Question: I can include six buttons and displays correctly as .
Now I want to include more than six buttons in scrollable view, but I can't handle it for matching available space, creating 2 rows (or columns if portrait).
Can you provide some way to achieve this?
I have a composed button created using the following code:
'''
public class ImageButtonText extends RelativeLayout {
ImageButton button;
TextView label;
Holder holder;
private void init() {
LayoutInflater li = (LayoutInflater) getContext().getSystemService(Context.LAYOUT_INFLATER_SERVICE);
li.inflate(R.layout.big_button, this, true);
button = (ImageButton) findViewById(R.id.button);
label = (TextView) findViewById(R.id.label);
/*initialise button and label*/
}
}
'''
and the following xml:
'''
<?xml version="1.0" encoding="utf-8"?>
<RelativeLayout xmlns:android="http://schemas.android.com/apk/res/android"
android:layout_width="match_parent"
android:layout_height="match_parent"
android:layout_margin="@dimen/component_margin">
<ImageButton
android:id="@+id/button"
android:layout_width="match_parent"
android:layout_height="match_parent"
android:paddingBottom="@dimen/text_box"
android:scaleType="fitCenter"/>
<TextView
android:id="@+id/label"
android:layout_width="match_parent"
android:layout_height="wrap_content"
android:layout_alignParentBottom="true"
android:layout_gravity="bottom"
android:layout_margin="@dimen/component_margin"
android:gravity="center"
android:text="Sample"
android:textSize="@dimen/text_size"/>
</RelativeLayout>
'''
finally add to the main layout using:
'''
<LinearLayout
android:layout_width="fill_parent"
android:layout_height="0dp"
android:layout_weight="1"
android:gravity="center">
<ImageButtonText
android:id="@+id/button1"
android:layout_width="0dp"
android:layout_height="match_parent"
android:layout_weight="1"
custom:buttonBackground="@drawable/states_green"
android:src="@drawable/ic_safe_call"
android:contentDescription="@string/btn1_info"
android:text="@string/btn1text"
android:textColor="@color/text_green" />
<ImageButtonText
android:id="@+id/button2"
android:layout_width="0dp"
android:layout_height="match_parent"
android:layout_weight="1"
custom:buttonBackground="@drawable/states_red"
android:src="@drawable/ic_private_call"
android:contentDescription="@string/btn2_info"
android:text="@string/btn2text"
android:textColor="@color/text_red" />
</LinearLayout>
'''
May be a different approach also. My final goal is to display multiple buttons (each containing a stretched image and bottom aligned text) in two rows if portrait or three columns if landscape. All this wrapped in scrollable view.
I solved using RecyclerView :D Thanks everyone
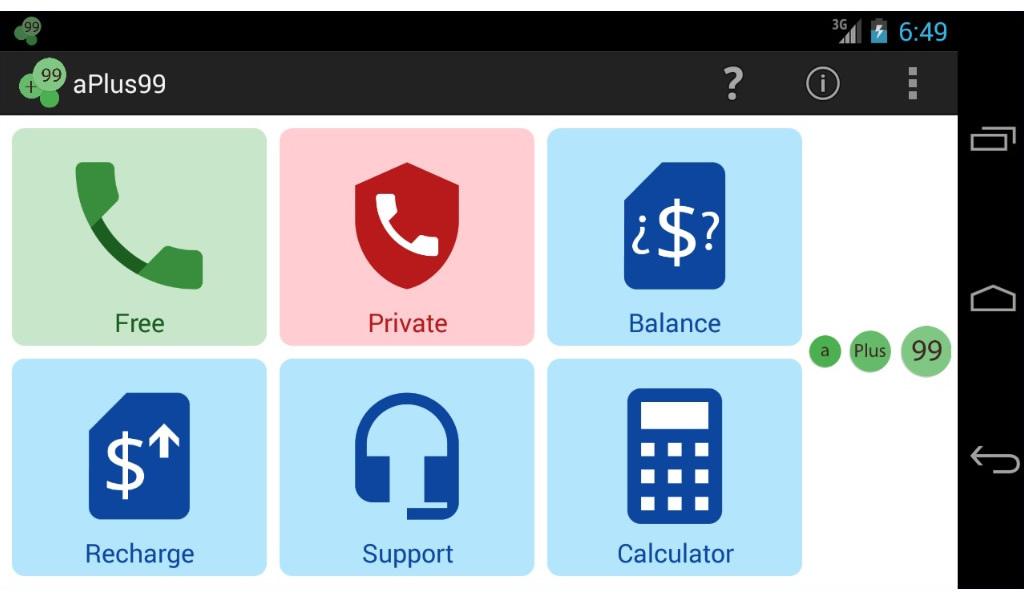
Answer: An easy and dynamic approach would be to create a custom List of buttons and put it into a GridView with 2 Colums resp. Rows.
This adapter i did for my navigation has an icon and a text, maybe it helps you. The icon is on the Left side as you can read in this line: holder.textView.setCompoundDrawablesWithIntrinsicBounds(item.get_icon(), 0, 0, 0); Te second one would be the icon above text.
Anyway, I think you will need a custom layout, wich you can easily create doing a new xml file with a Relative or LinearLayout and put an ImageView and a TextView into it and give as a parameter in constructor layoutResourceId.
The height of a listItem you can define in this layout xml file.
The GridView you can Configure different for Landscape and Portrait
- - In portrait mode the layout from the layout-port/ will be used'''
public class NavigationAdapter extends ArrayAdapter<NavItem> {
List<NavItem> data;
Context context;
int layoutResourceId;
@Override
public View getView(int position, View convertView, ViewGroup parent) {
View row = convertView;
NavHolder holder;
if(row == null)
{
LayoutInflater inflater = ((Activity)context).getLayoutInflater();
row = inflater.inflate(layoutResourceId, parent, false);
holder = new NavHolder();
holder.textView = (TextView)row.findViewById(android.R.id.text1);
row.setTag(holder);
}
else
{
holder = (NavHolder) row.getTag();
}
NavItem item = data.get(position);
holder.textView.setText(item.get_title());
holder.textView.setCompoundDrawablesWithIntrinsicBounds(item.get_icon(), 0, 0, 0);
//holder.textView.setCompoundDrawablePadding(10);
return row;
}
public NavigationAdapter(Context context, int layoutResourceId, List<NavItem> data) {
super(context, layoutResourceId, data);
this.layoutResourceId = layoutResourceId;
this.context = context;
this.data = data;
}
static class NavHolder
{
TextView textView;
}
'''
}